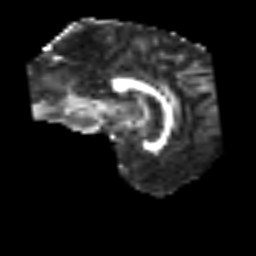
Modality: FA
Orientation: sagittal
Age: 75
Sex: female
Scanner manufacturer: siemens
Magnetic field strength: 3 T
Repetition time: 3.2 s
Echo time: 0.081 s